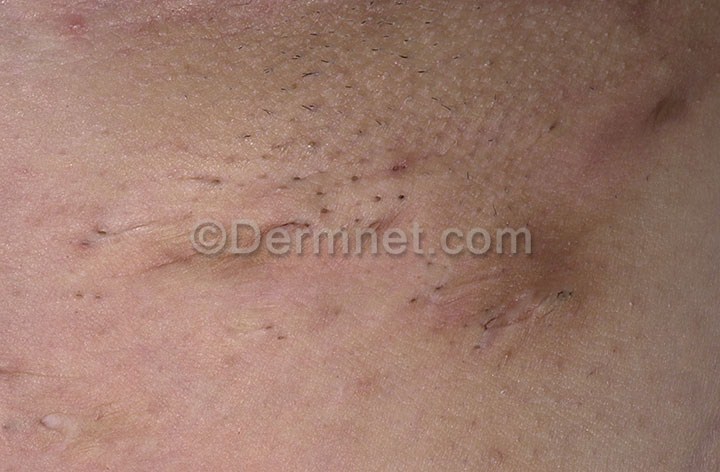
Disease: Acne and Rosacea Photos